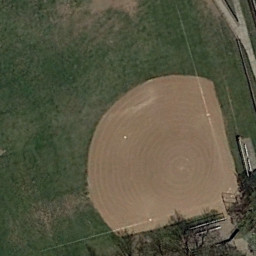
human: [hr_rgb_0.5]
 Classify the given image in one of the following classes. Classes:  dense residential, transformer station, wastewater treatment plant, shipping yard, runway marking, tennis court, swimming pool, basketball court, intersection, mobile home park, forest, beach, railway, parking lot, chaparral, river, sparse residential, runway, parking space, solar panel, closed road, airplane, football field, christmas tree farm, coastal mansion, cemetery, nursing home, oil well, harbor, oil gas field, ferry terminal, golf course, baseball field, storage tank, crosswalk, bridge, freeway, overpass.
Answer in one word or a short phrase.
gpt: baseball field